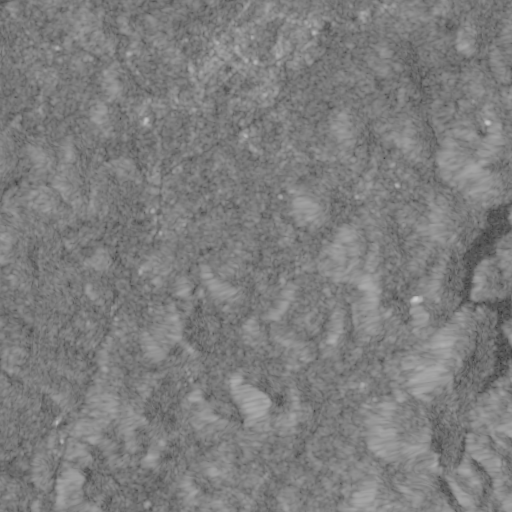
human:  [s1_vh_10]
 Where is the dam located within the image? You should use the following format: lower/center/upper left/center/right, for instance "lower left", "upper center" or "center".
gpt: The dam is located in the center right of the image.
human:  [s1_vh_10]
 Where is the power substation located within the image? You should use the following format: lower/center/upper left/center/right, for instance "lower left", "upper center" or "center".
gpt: The power substation is located in the upper center of the image.
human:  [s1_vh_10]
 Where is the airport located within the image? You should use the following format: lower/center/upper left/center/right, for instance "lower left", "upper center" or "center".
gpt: There is no airport in the image.

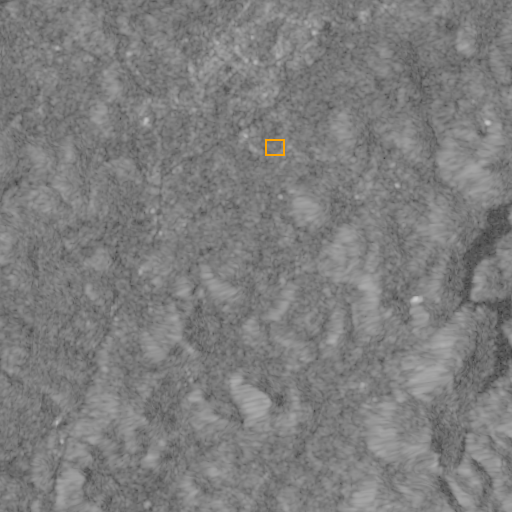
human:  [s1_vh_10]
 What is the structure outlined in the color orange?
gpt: The structure outlined in orange is a power substation.
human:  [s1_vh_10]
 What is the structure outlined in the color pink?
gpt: There is no pink outline.